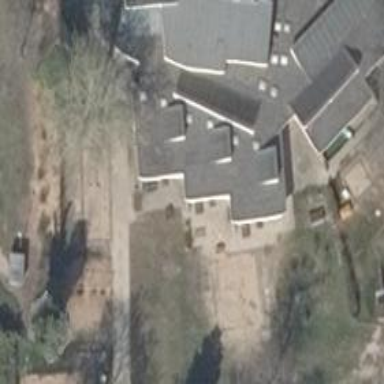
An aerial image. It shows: Kindergarten.